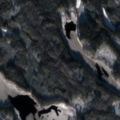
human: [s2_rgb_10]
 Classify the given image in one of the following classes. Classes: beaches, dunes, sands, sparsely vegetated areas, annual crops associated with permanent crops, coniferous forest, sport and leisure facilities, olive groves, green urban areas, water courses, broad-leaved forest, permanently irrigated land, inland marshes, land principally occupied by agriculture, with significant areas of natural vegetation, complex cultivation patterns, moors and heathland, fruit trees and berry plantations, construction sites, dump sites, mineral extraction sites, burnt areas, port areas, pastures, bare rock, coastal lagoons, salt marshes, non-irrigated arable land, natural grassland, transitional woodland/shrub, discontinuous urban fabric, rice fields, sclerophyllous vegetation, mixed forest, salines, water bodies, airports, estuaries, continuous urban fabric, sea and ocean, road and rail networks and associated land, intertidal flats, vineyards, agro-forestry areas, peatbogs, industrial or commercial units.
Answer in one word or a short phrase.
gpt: land principally occupied by agriculture, with significant areas of natural vegetation, coniferous forest, mixed forest, water bodies